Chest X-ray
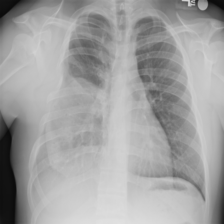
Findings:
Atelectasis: negative
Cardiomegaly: negative
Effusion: negative
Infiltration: negative
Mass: negative
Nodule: negative
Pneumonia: negative
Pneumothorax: negative
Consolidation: negative
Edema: negative
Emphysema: negative
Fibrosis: negative
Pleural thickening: negative
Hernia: negative